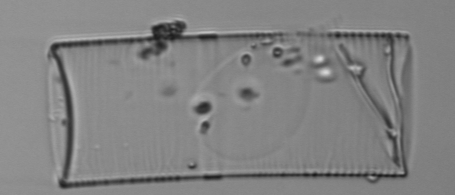
Label: Guinardia_flaccida